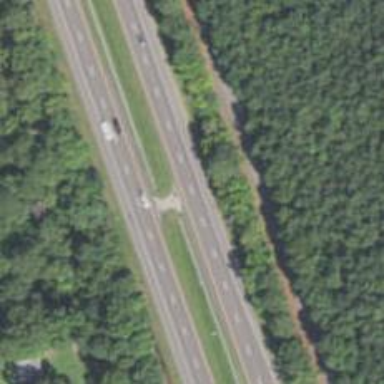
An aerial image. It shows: Motorway.